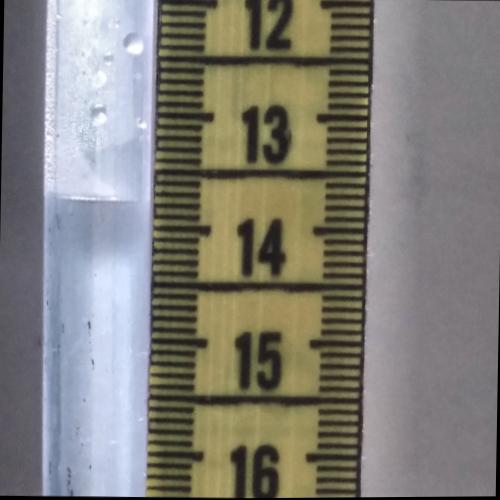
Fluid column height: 13.8 cm